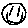
Label: smiley face